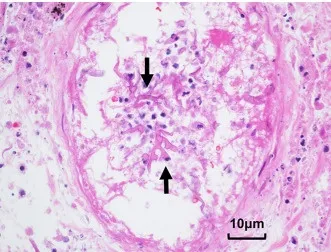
Pathological presentation of pulmonary and splenic mucormycosis. (A) Percutaneous lung biopsy showed alveolar epithelial hyperplasia, interstitial hyperemia, inflammatory cell infiltration, and fungal hyphae and spores can be seen in necrotic tissues.
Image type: pathology (h&e)